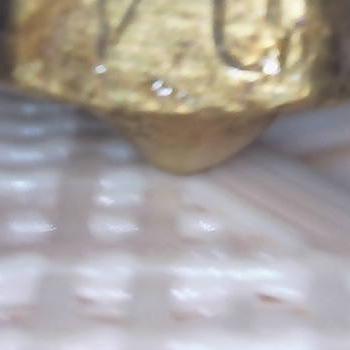
Flow rate: 149%